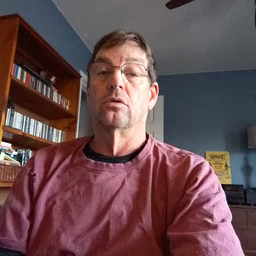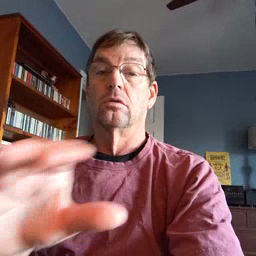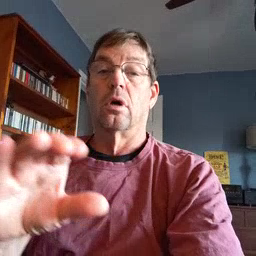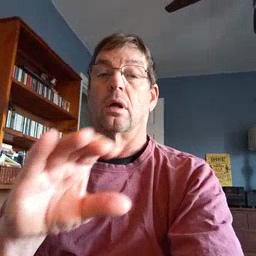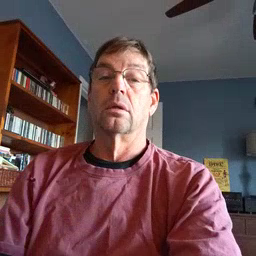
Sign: chocolate